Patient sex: M
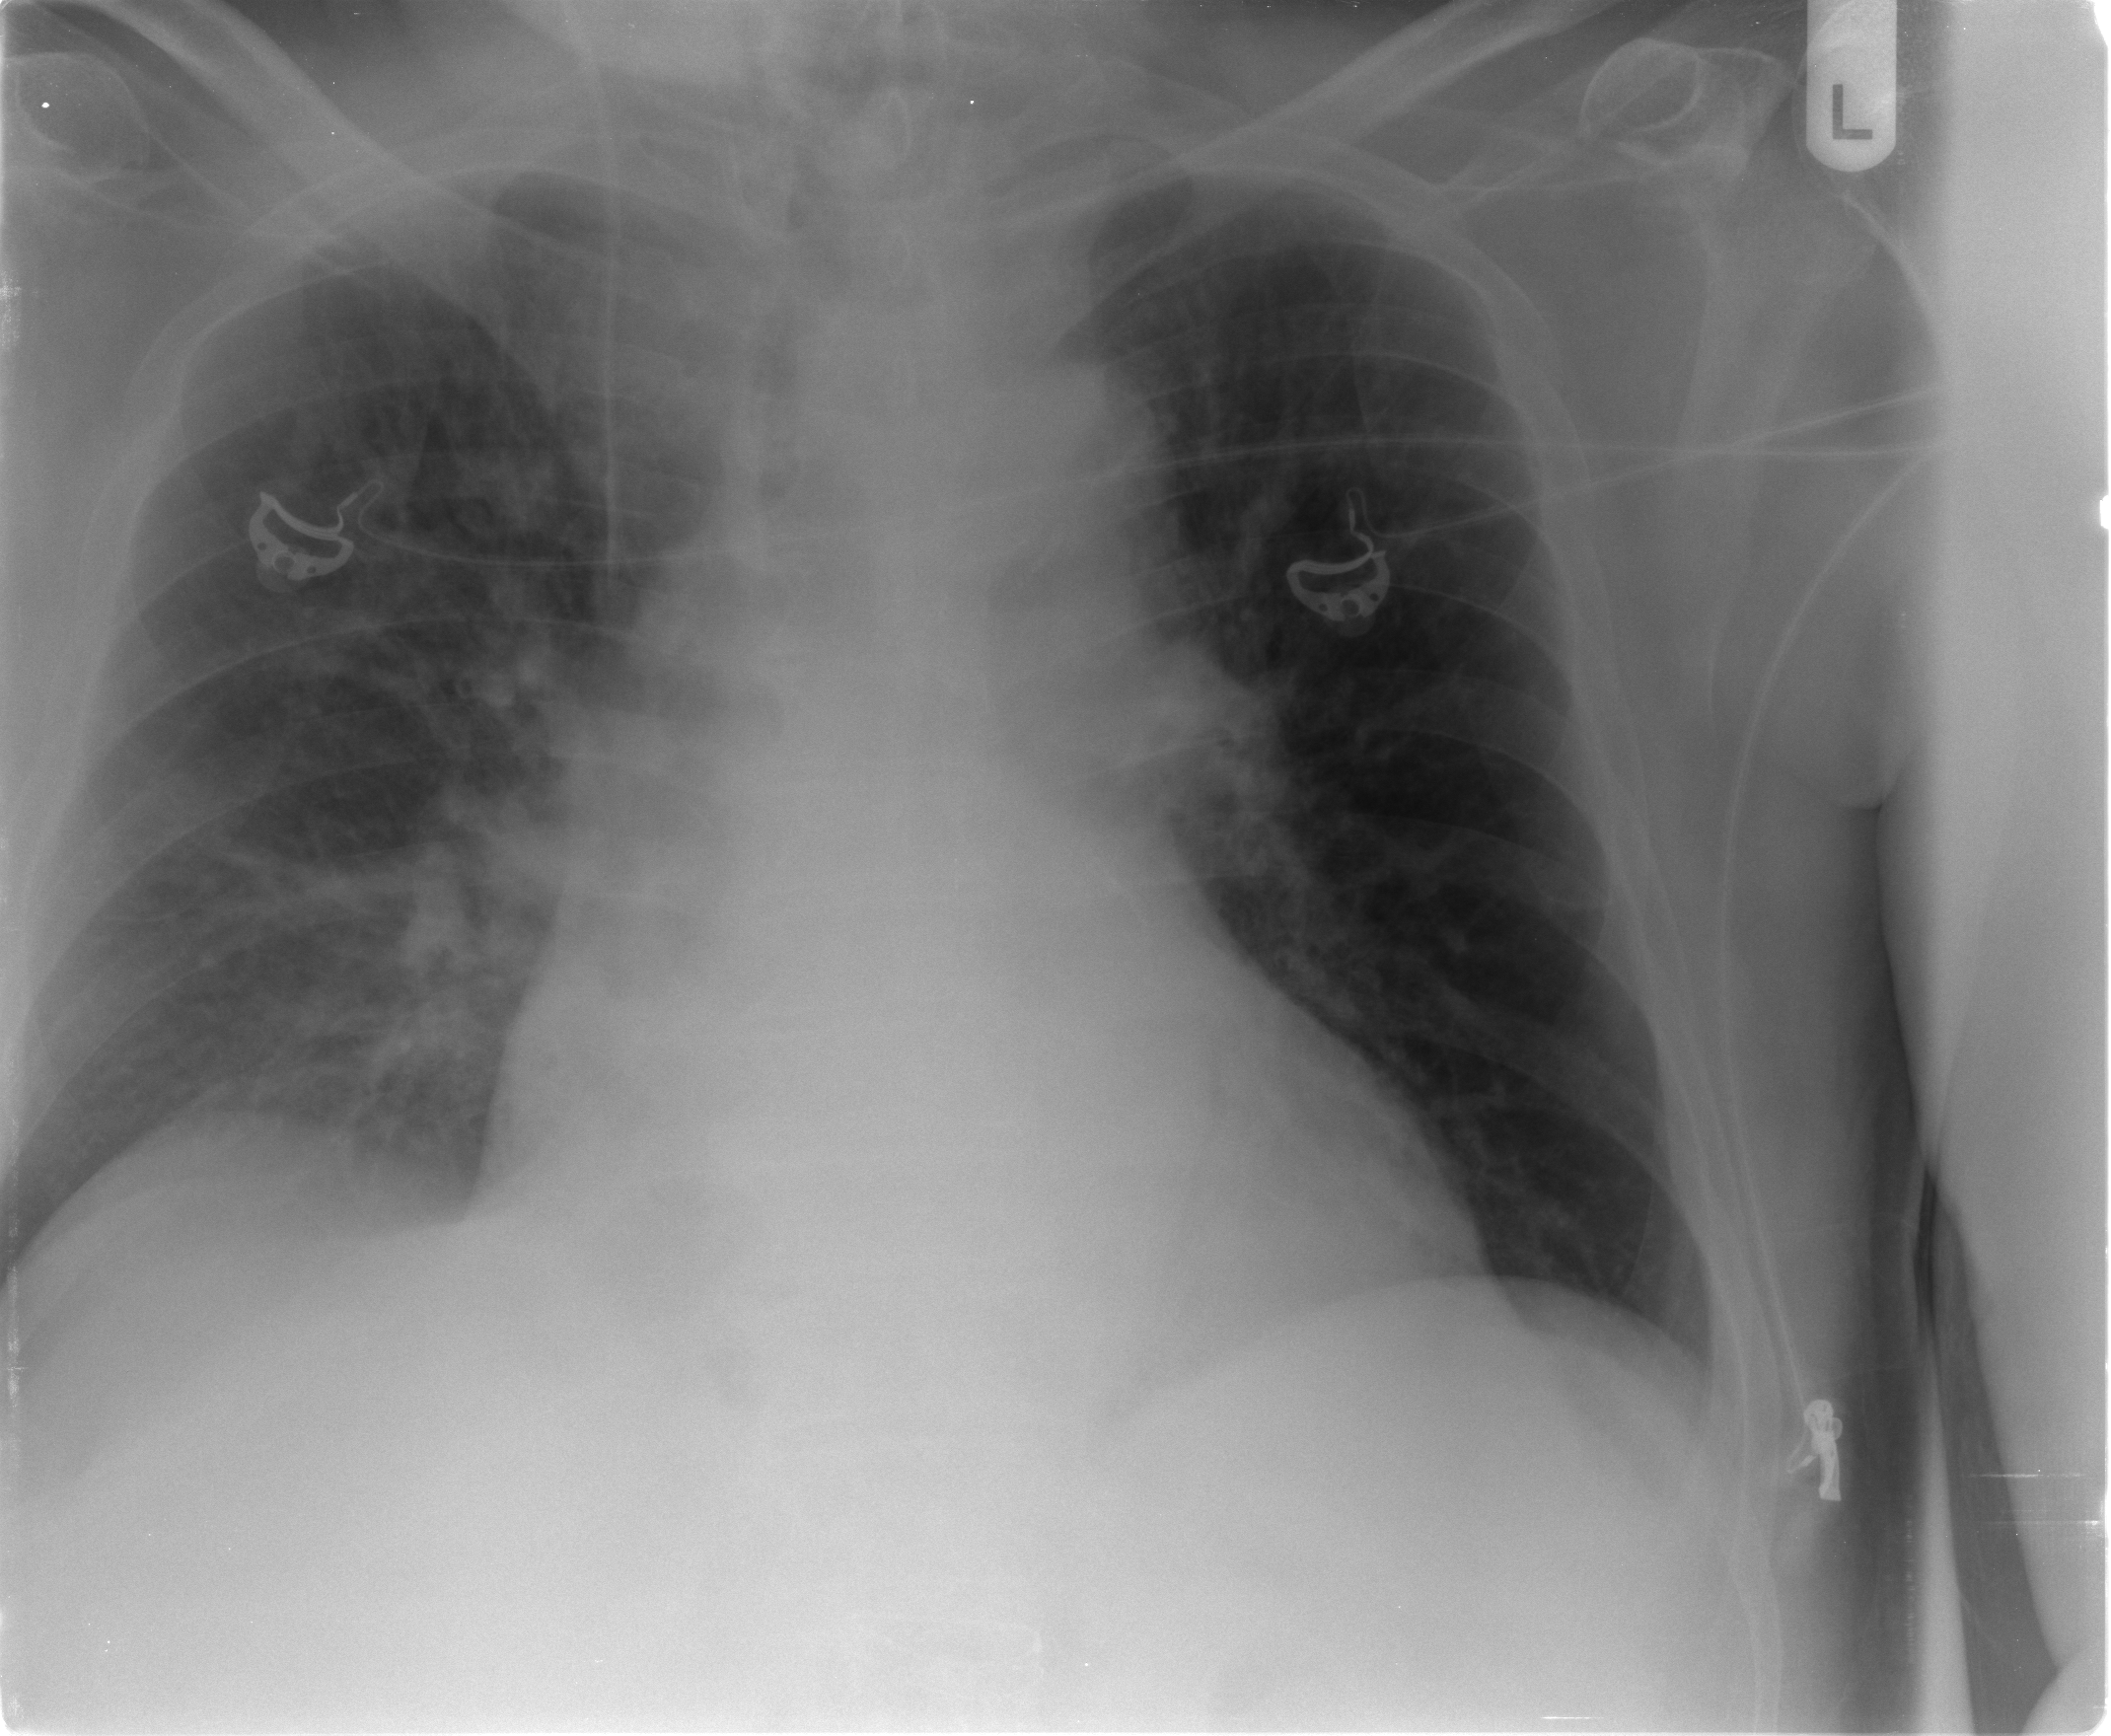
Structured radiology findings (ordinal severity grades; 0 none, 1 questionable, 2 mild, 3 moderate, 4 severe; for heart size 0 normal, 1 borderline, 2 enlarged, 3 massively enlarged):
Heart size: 2
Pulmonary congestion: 2
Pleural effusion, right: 2
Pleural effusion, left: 0
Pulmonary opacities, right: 2
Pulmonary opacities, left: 1
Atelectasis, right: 2
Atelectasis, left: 1